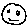
Label: smiley face